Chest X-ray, AP view. Patient: 14 years old, sex F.
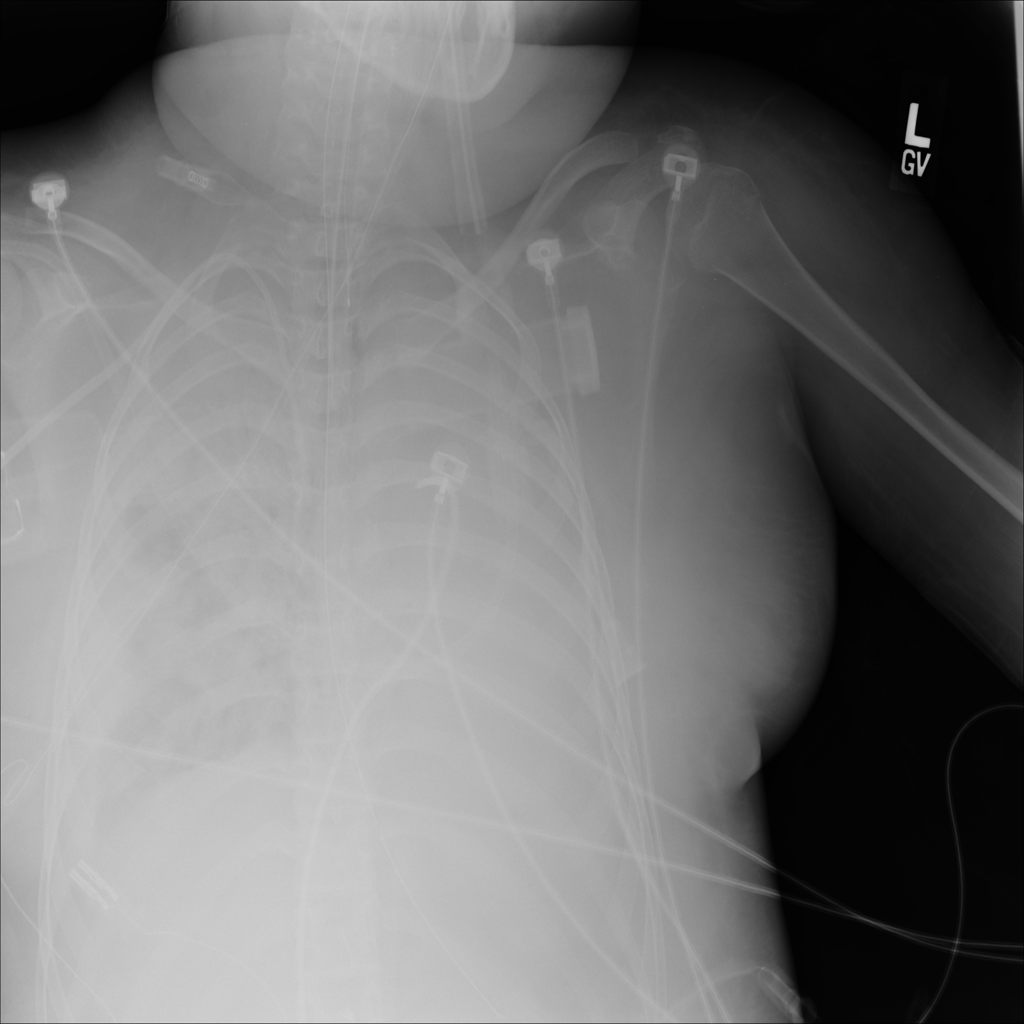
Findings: Consolidation, Effusion